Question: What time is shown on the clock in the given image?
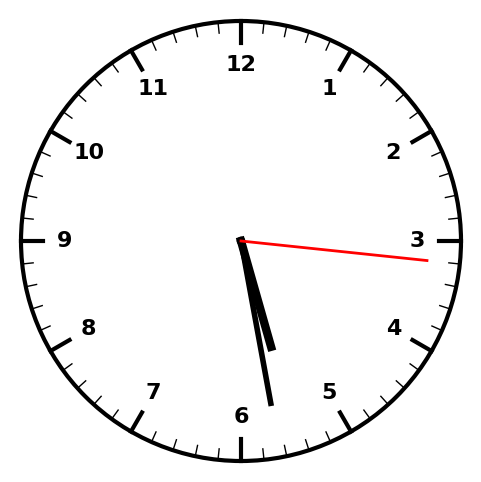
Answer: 05:28:16